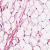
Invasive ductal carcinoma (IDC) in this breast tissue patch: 0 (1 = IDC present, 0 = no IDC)